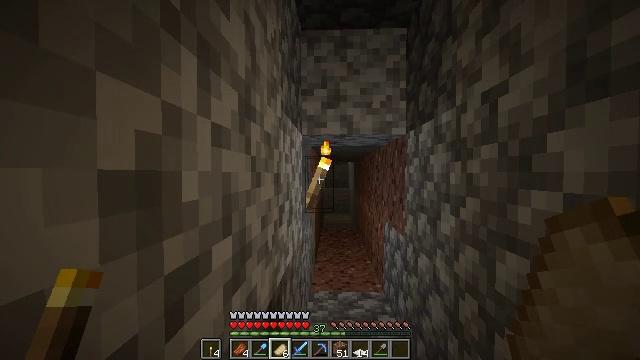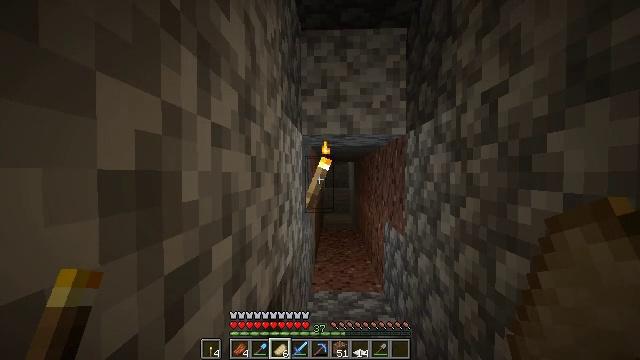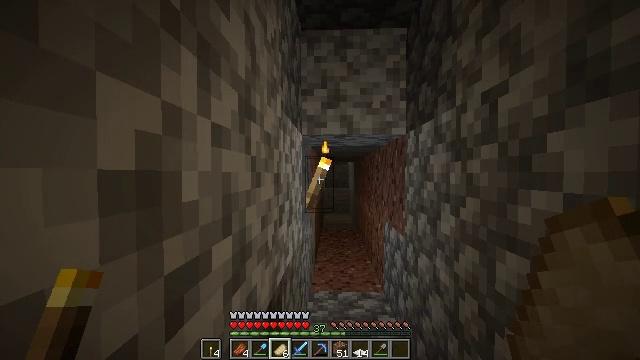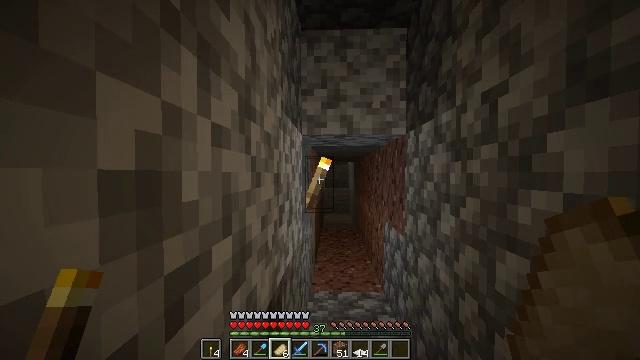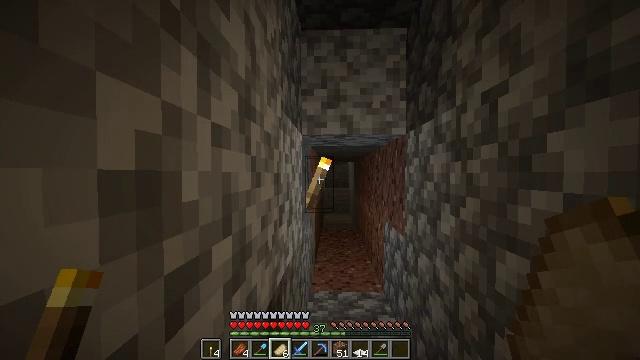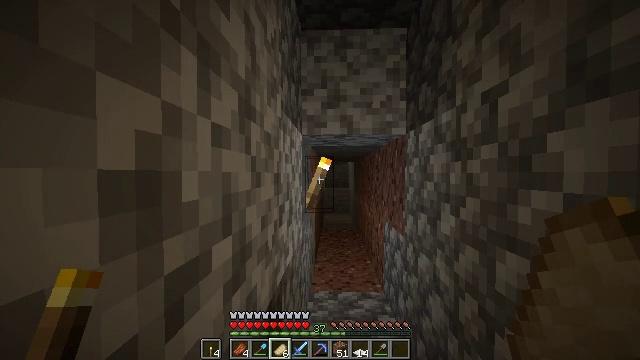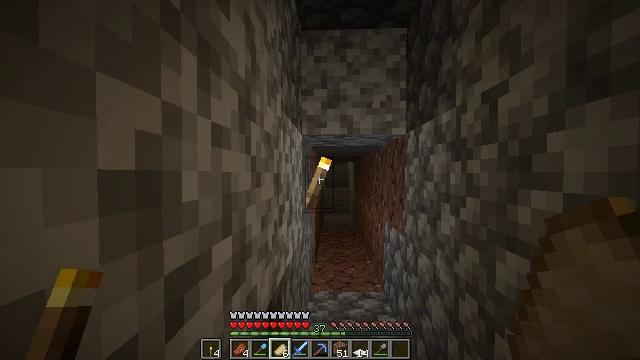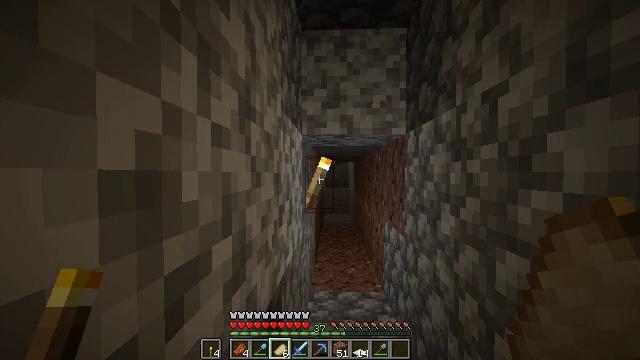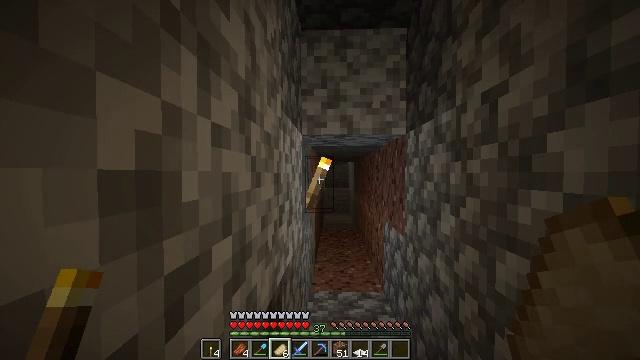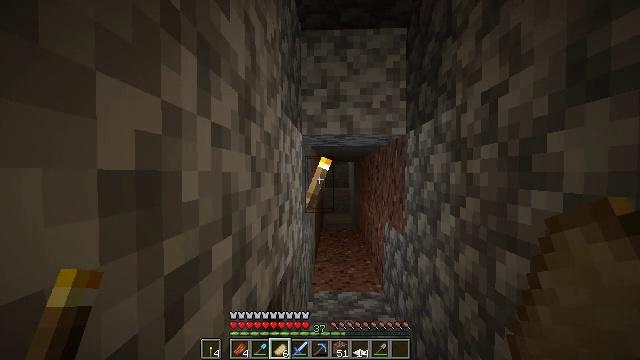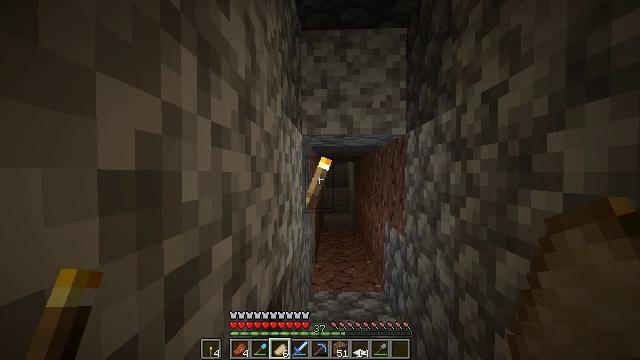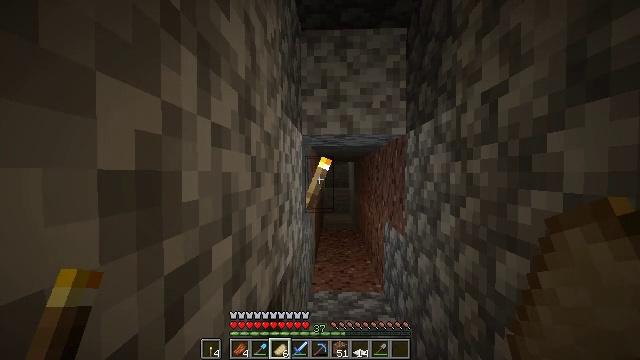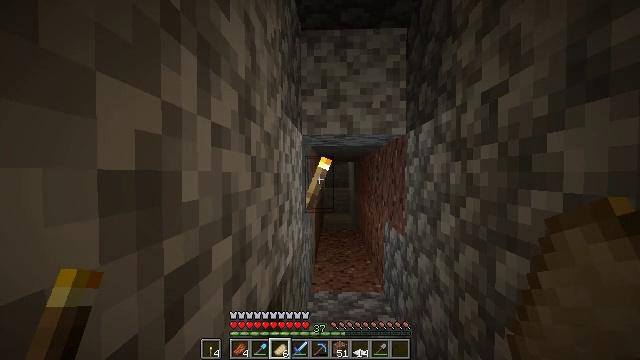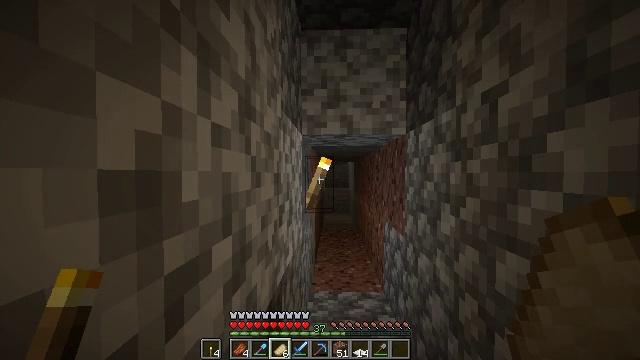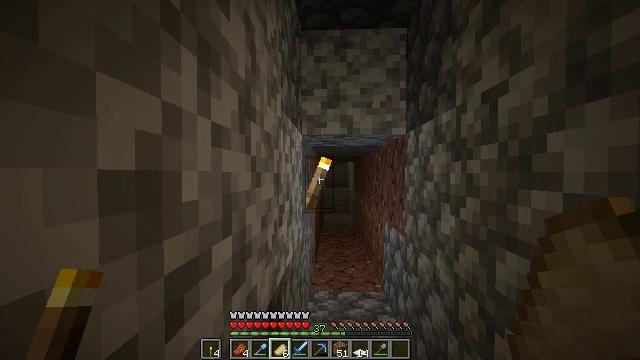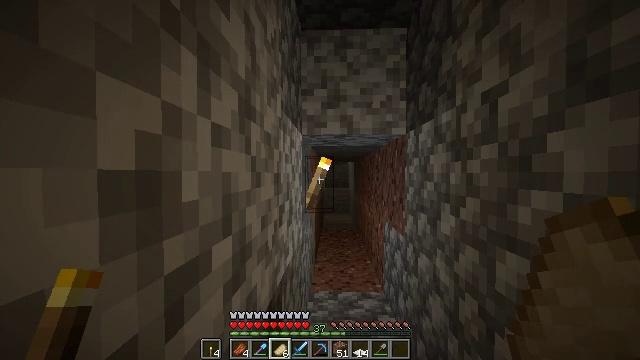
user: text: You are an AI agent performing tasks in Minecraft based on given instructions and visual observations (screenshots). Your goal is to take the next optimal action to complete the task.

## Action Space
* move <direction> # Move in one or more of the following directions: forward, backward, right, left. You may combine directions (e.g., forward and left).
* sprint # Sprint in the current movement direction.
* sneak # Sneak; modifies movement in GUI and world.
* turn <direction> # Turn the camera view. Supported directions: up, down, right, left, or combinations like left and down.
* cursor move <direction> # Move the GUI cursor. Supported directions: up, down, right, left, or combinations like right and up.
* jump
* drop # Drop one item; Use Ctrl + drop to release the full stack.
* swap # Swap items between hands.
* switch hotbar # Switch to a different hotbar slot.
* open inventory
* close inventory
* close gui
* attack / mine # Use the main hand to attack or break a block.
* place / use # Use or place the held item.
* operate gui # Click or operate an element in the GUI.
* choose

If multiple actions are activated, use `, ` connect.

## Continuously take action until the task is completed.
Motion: motion action
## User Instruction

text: Retrieve the smithing table you placed.
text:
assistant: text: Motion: no_op
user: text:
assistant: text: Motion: no_op
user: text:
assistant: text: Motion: no_op
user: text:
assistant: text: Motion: no_op
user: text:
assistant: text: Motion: no_op
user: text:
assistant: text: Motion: no_op
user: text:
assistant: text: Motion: no_op
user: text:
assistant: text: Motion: no_op
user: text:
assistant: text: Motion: no_op
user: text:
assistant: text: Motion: no_op
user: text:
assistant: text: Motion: no_op
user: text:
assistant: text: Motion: no_op
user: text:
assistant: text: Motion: no_op
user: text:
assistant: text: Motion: no_op
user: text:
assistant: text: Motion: no_op
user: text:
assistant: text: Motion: no_op
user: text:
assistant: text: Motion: no_op
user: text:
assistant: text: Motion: no_op
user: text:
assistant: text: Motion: no_op
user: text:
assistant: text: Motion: no_op
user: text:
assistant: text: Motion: no_op
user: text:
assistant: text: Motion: no_op
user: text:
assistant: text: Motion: no_op
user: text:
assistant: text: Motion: no_op
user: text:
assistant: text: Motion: no_op
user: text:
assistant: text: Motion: no_op
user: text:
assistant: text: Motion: no_op
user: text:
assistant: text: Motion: no_op
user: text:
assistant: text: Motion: no_op
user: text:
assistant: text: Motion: no_op